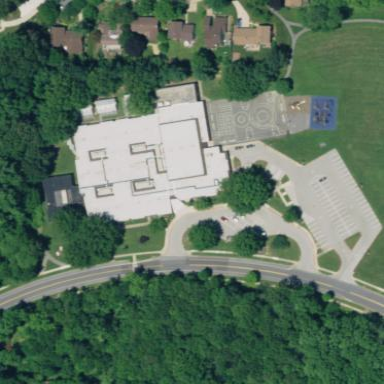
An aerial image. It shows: School building.